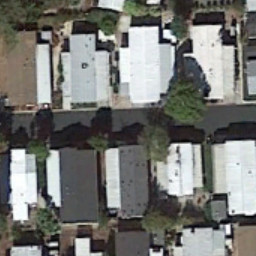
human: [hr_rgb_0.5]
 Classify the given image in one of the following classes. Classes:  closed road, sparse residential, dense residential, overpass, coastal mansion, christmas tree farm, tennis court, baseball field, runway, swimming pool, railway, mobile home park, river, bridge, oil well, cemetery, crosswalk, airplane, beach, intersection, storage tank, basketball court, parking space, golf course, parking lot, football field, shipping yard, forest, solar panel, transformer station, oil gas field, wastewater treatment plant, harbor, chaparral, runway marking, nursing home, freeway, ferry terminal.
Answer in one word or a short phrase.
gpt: mobile home park